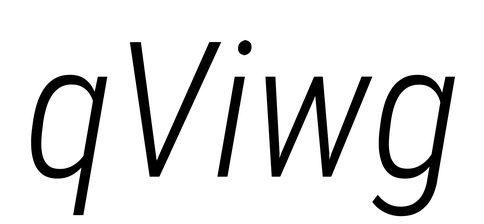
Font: Roboto-Italic_Condensed_Light_Italic